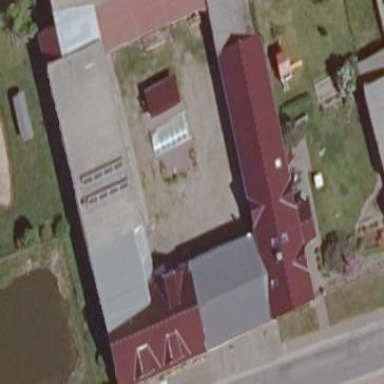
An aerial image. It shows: Building.